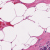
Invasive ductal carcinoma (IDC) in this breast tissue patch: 0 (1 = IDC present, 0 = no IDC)